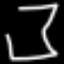
Label: hourglass